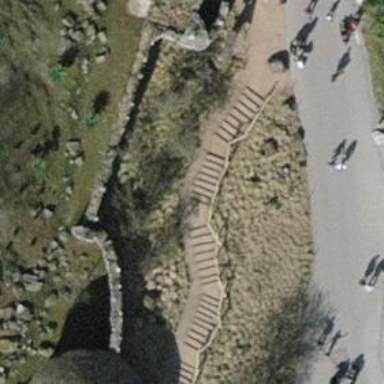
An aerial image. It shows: Concrete steps with ramp.